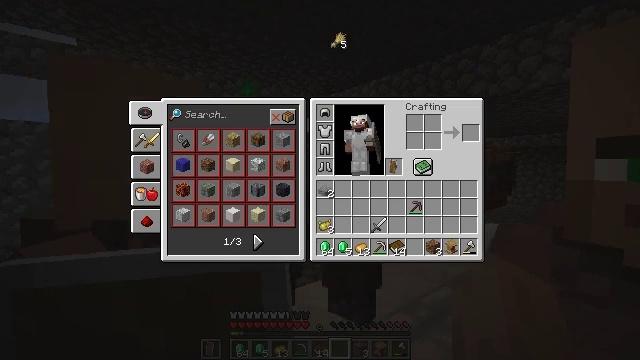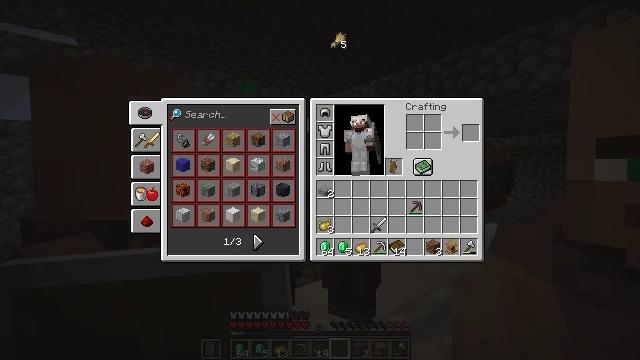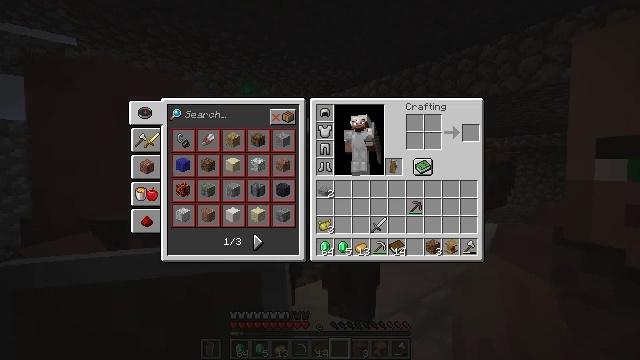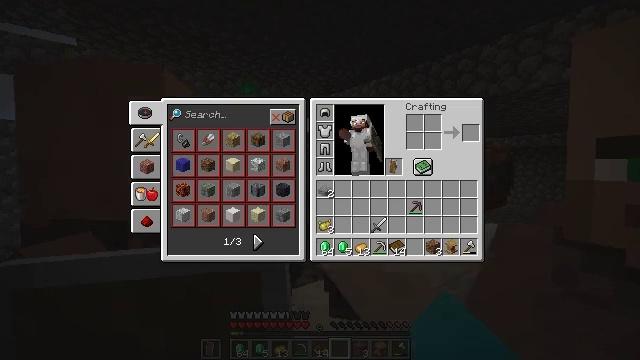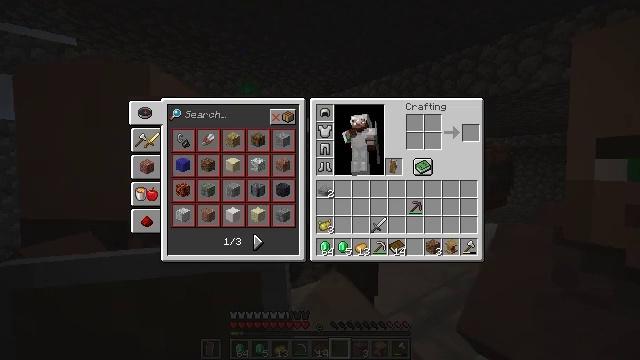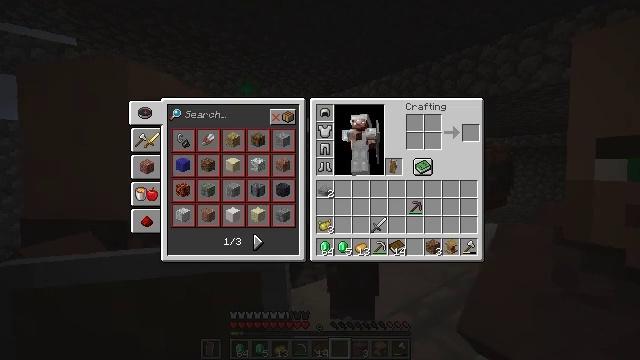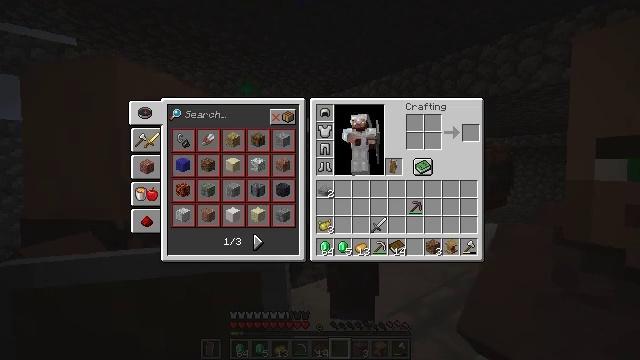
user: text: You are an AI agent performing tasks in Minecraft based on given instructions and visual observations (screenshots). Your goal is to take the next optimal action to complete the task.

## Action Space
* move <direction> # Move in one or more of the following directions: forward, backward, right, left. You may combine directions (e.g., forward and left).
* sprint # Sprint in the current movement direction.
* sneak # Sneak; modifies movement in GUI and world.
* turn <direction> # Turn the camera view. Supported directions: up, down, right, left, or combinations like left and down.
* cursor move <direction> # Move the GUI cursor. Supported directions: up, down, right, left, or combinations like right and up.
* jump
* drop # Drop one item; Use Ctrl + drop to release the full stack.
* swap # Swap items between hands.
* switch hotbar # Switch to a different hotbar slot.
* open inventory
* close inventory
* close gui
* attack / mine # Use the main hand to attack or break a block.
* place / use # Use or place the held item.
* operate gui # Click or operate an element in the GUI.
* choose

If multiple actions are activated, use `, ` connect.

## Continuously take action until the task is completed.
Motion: motion action
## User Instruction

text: Remove wheat from your collection.
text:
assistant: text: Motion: attack / mine
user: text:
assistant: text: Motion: no_op
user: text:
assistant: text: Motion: turn down
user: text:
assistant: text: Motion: no_op
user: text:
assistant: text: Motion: no_op
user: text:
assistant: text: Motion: no_op
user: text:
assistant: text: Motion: no_op